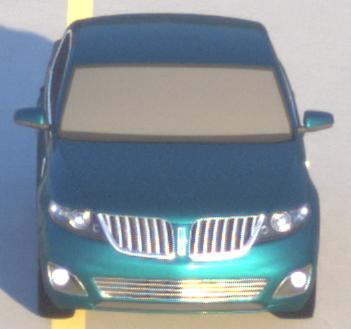
Make: Lincoln
Model: MKS
Detailed model: -
Model produced from: 2008
Model produced until: 2011
Doors: 4
Color: blue
Road condition: dry road
Daytime: sunrise or sunset
Contrast: high contrast